Milling tool wear sample.
Tool blade image: 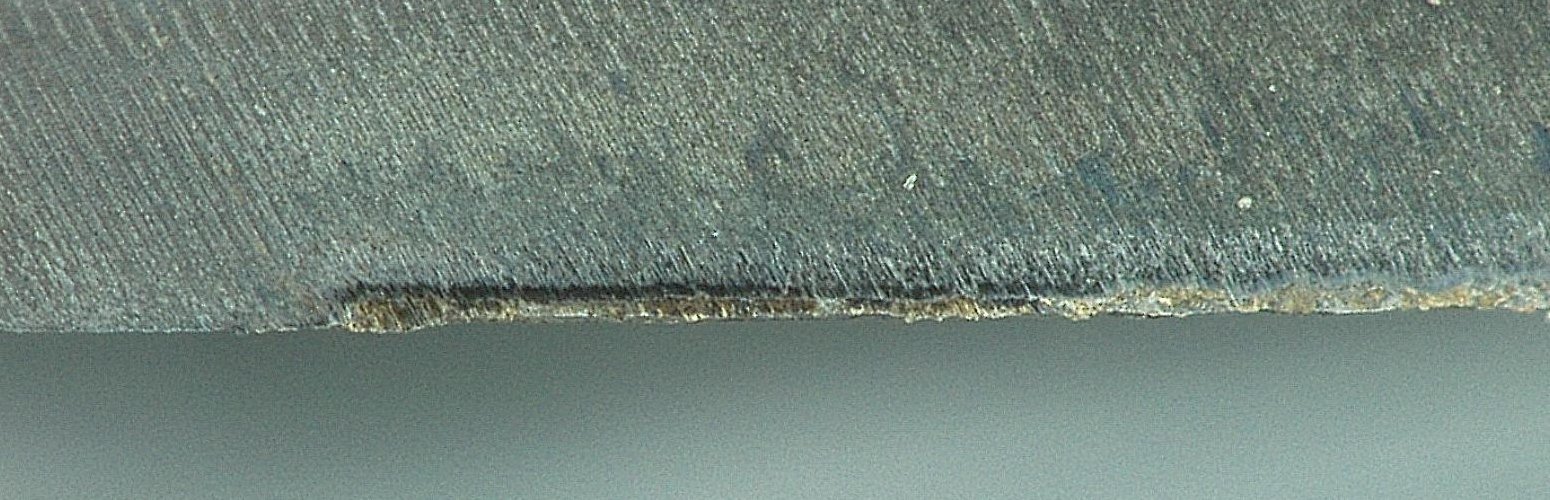
Chip image: 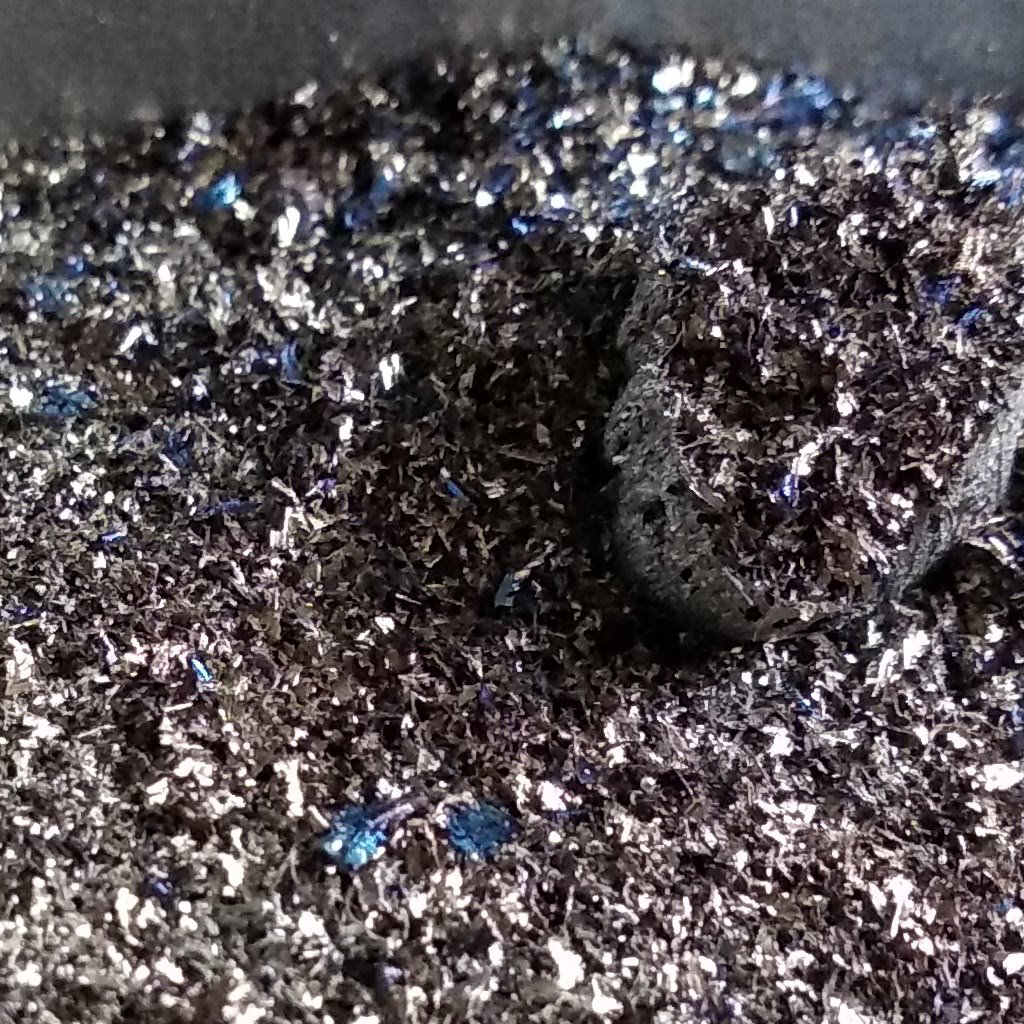
Workpiece image: 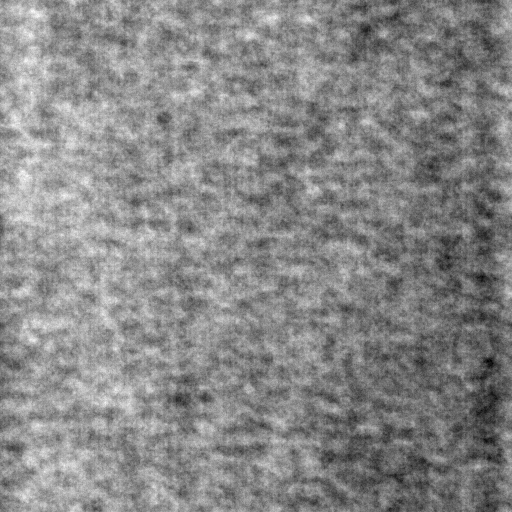
Tool wear state: used
Gaps: 14.9
Flank wear: 92.23
Overhang: 11.33
Force-signal Mel-spectrograms (X, Y, Z axes): 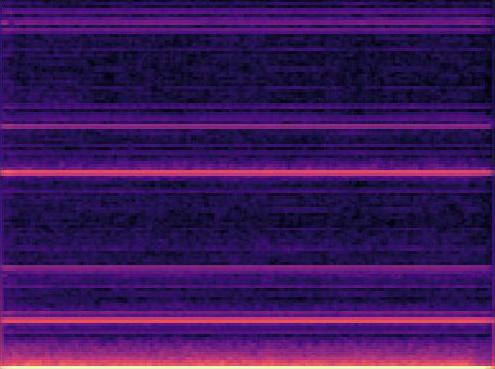 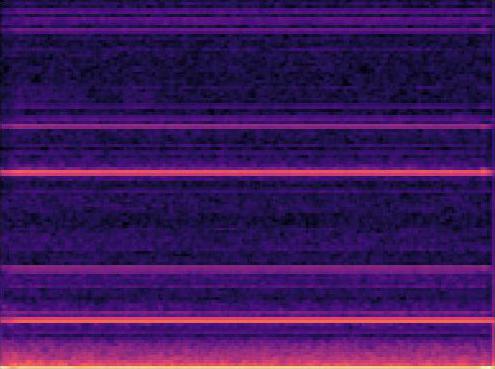 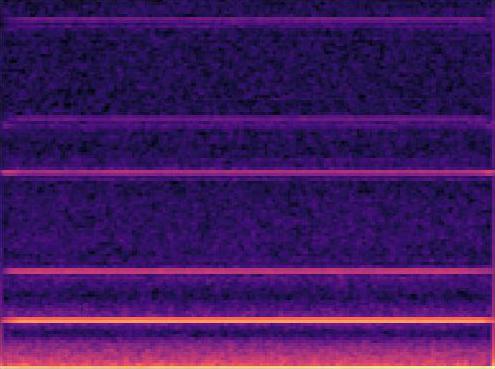
Force-signal scalograms (X, Y, Z axes): 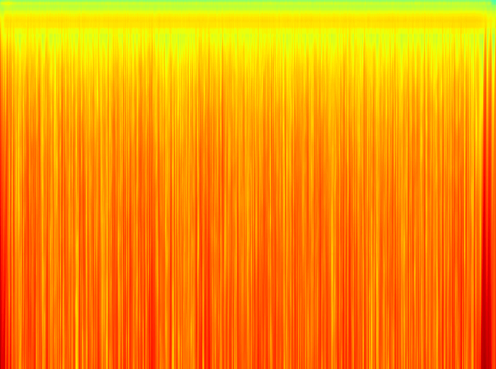 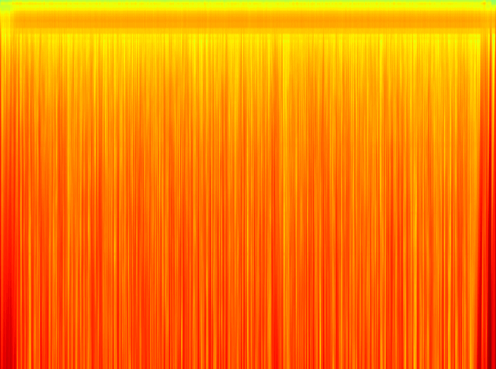 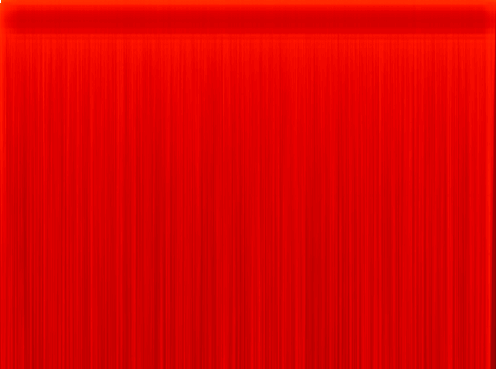
Force phase: steady_state_stabilization_wear